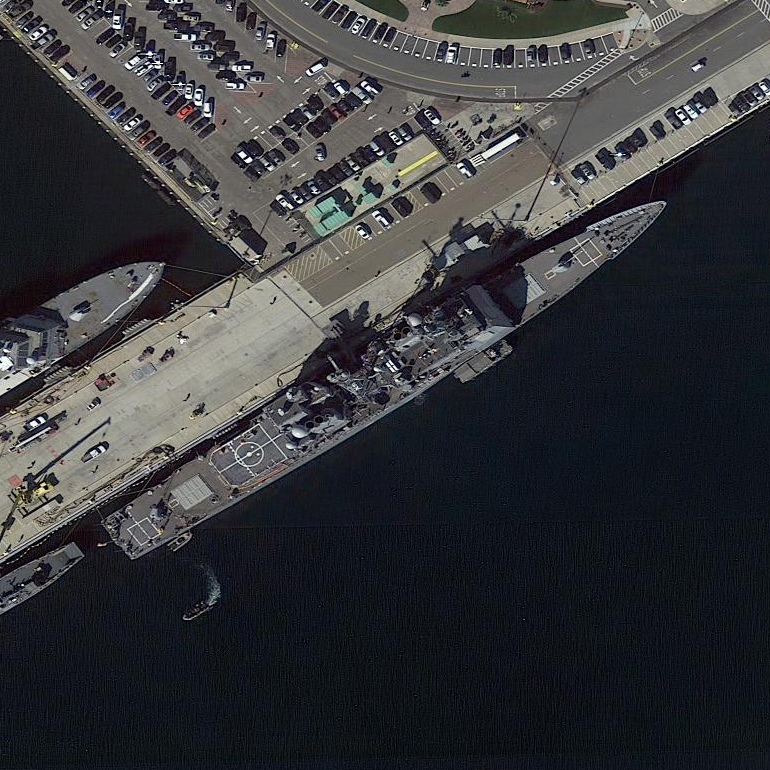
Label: cruiser